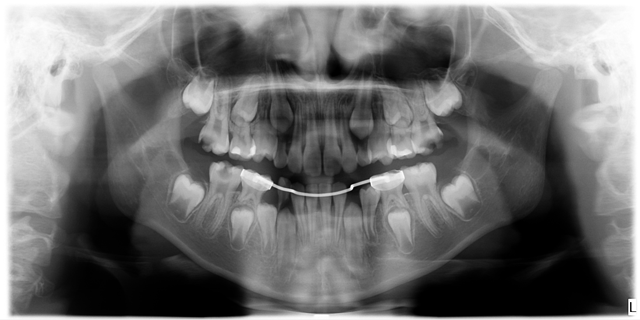
adult